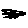
Label: car